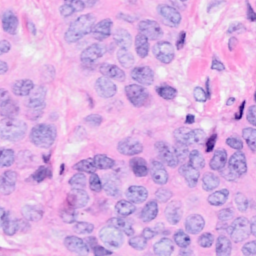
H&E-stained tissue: Breast